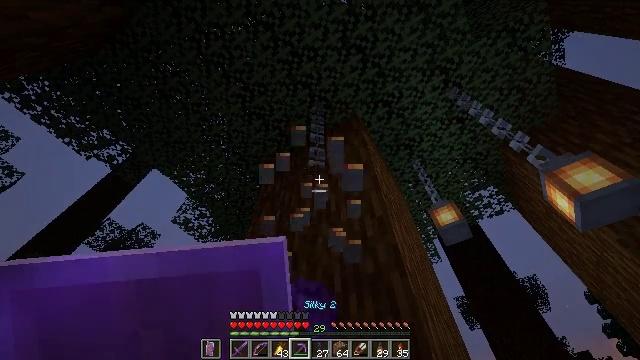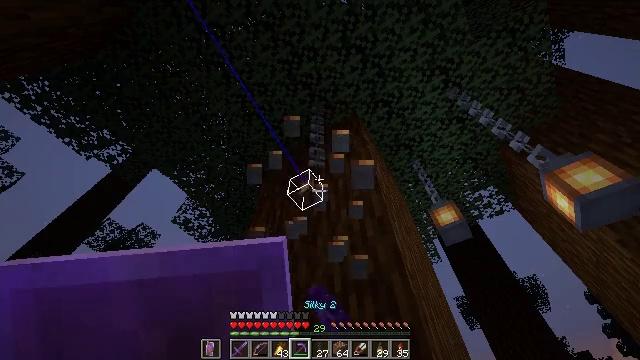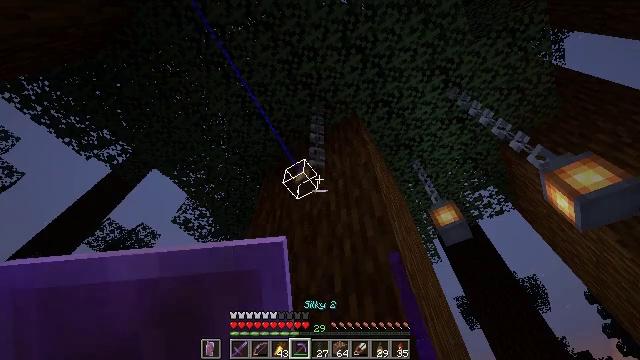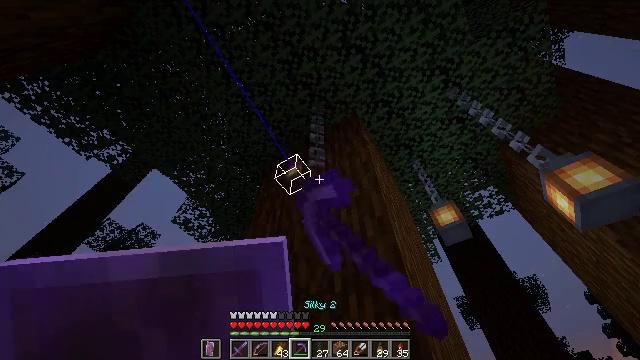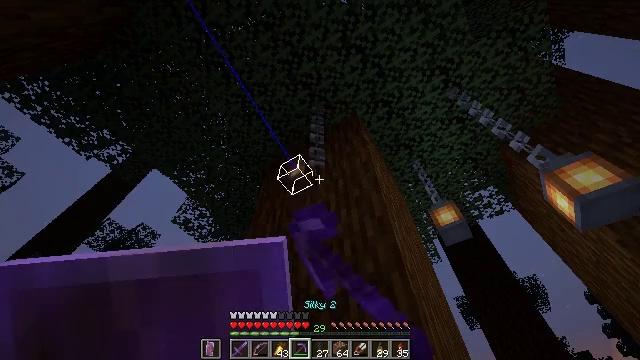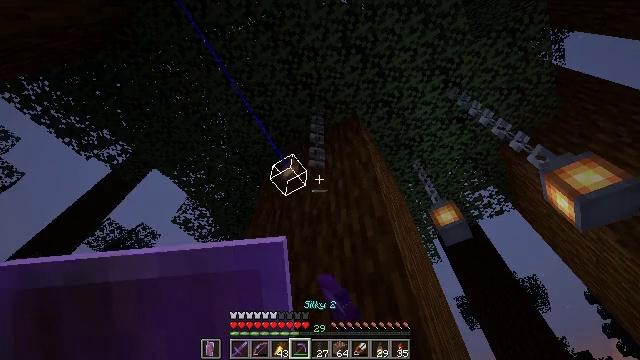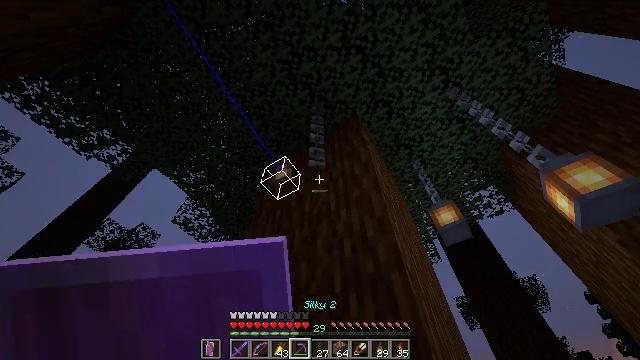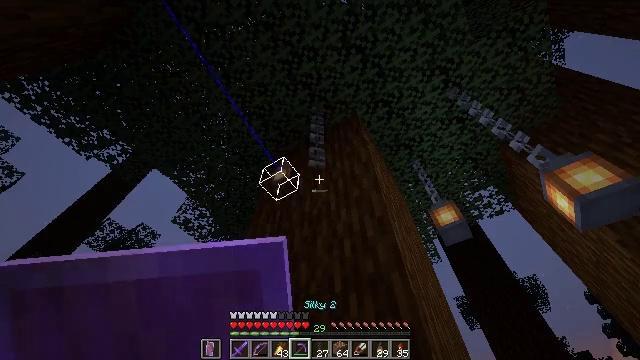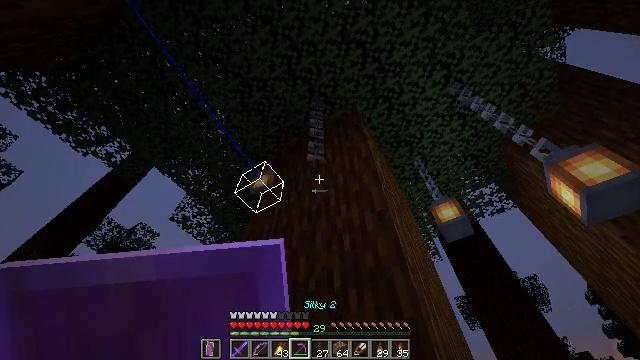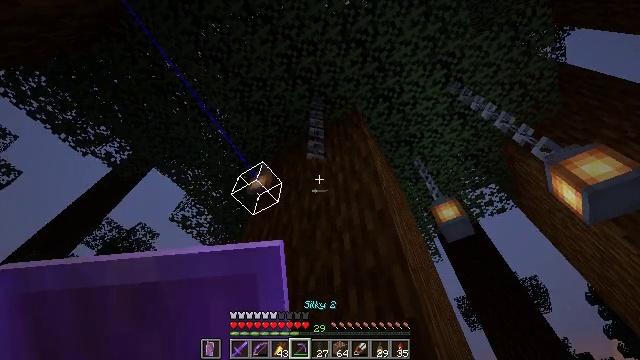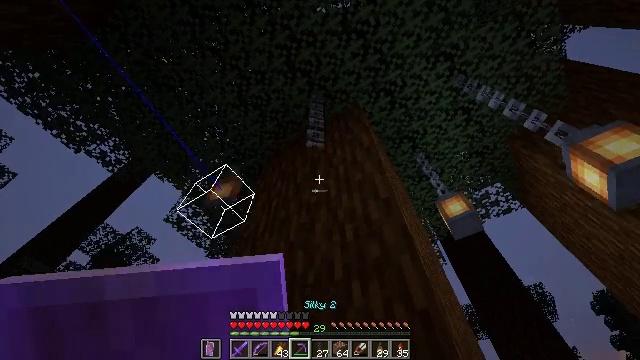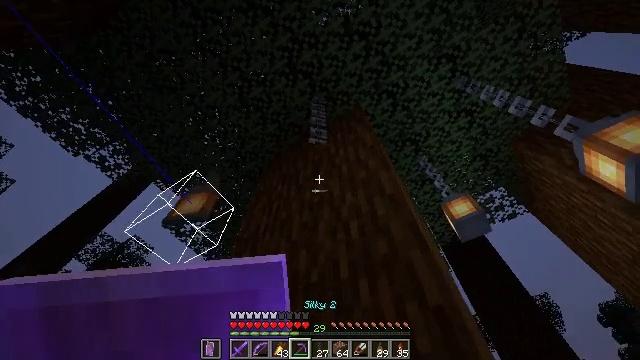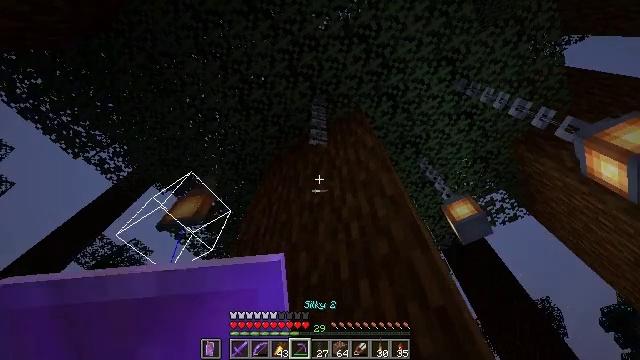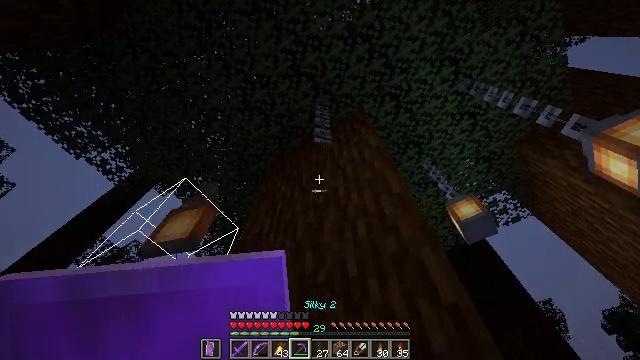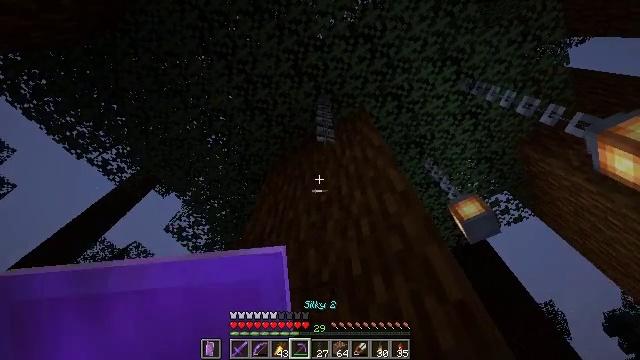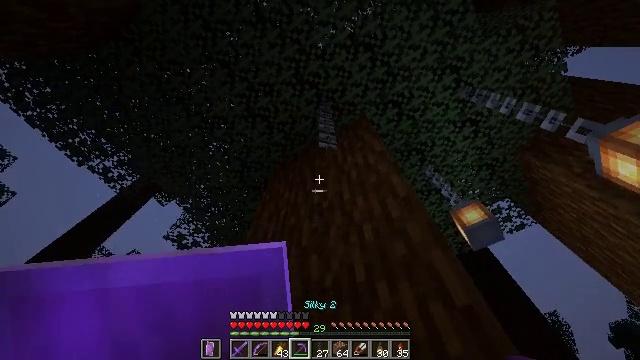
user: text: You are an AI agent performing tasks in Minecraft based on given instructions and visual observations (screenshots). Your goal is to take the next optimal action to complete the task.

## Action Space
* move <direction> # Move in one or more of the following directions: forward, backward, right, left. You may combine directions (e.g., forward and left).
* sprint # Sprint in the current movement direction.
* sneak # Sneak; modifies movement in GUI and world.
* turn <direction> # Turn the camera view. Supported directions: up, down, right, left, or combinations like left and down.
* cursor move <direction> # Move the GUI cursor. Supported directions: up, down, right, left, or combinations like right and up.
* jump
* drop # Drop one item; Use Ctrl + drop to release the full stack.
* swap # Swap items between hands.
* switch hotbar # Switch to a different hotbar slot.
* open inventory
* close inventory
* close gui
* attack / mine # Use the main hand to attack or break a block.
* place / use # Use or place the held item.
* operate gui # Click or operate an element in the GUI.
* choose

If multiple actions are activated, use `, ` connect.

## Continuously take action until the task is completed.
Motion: motion action
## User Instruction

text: Mine the chain from a structure.
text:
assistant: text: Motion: attack / mine
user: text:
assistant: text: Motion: attack / mine
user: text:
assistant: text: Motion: attack / mine
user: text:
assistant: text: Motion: attack / mine
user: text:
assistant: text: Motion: no_op
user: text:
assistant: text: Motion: no_op
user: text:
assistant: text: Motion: no_op
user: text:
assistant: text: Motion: move forward
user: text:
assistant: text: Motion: move forward
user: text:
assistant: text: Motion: move forward, turn up
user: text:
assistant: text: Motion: move forward, turn up
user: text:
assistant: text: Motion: no_op
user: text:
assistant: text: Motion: no_op
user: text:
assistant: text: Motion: no_op
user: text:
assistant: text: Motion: turn up
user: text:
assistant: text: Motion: turn up
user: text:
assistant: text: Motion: turn up
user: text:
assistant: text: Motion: turn up
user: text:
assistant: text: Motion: no_op
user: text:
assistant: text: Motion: turn right
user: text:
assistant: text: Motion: turn right and up
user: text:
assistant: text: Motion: no_op
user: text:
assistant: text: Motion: no_op
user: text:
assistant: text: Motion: no_op
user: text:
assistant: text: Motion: attack / mine
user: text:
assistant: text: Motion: attack / mine
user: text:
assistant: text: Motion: attack / mine
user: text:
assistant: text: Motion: attack / mine
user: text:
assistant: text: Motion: attack / mine
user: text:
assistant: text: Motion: attack / mine